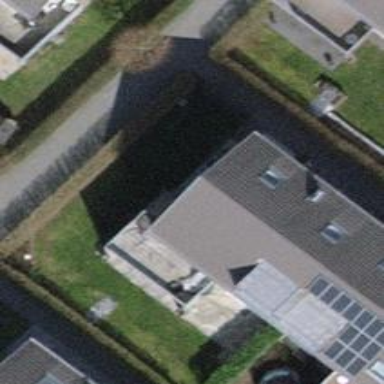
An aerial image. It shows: Small solar photovoltaic panel generator installed on roof.